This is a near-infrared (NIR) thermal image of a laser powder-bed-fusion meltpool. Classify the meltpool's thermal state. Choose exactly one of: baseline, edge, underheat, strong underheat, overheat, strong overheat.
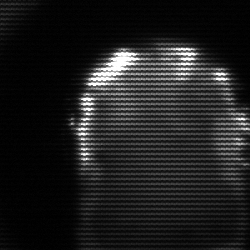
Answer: baseline